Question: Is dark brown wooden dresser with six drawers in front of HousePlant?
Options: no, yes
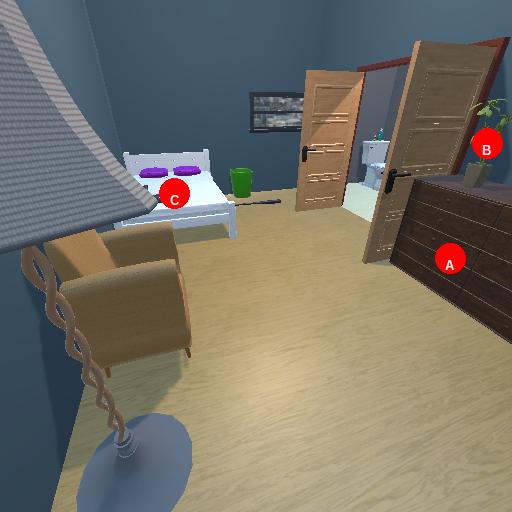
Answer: no